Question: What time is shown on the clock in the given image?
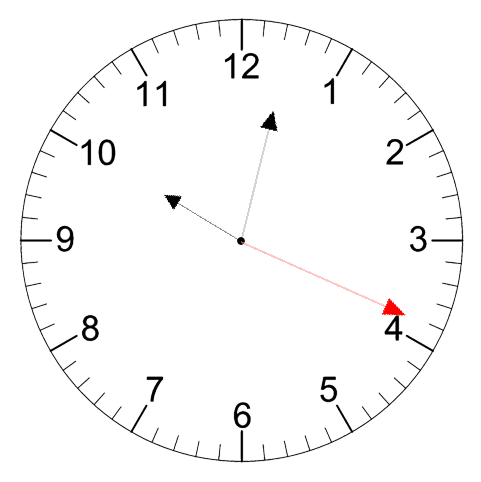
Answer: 10:02:19